三年级 · 算术
黄河农耕研学劳动实践基地里有梨树 38 棵, 桃树 52 棵, 苹果树比桃树与梨树的和少 22 棵。苹果树有多少棵？（将线段图补充完整）

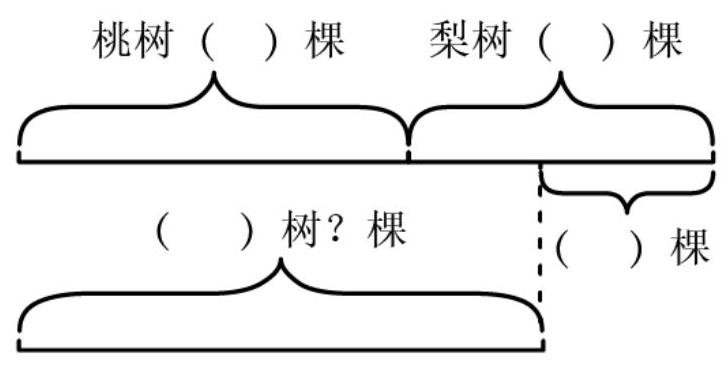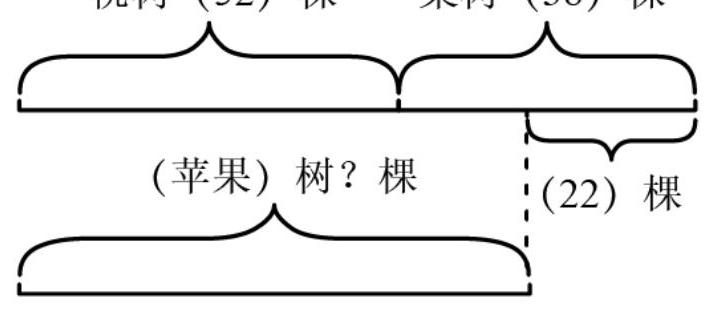
答案: 见详解; 68 棵

【分析】根据题意可知, 用梨树的棵树加上桃树的棵树, 再减去苹果树比桃树与梨树的和少的棵树,就是要求的苹果树的棵树。

【详解】 $(38+52)-22$

$=90-22$

$=68$ (棵)

答: 苹果树有 68 棵。
桃树 (52) 棵 梨树 $(38)$ 棵

【点睛】本题主要考查了 100 以内的加减法的实际应用, 求比一个数少几的数是多少, 用减法进行计算。计算过程中一定要认真仔细。